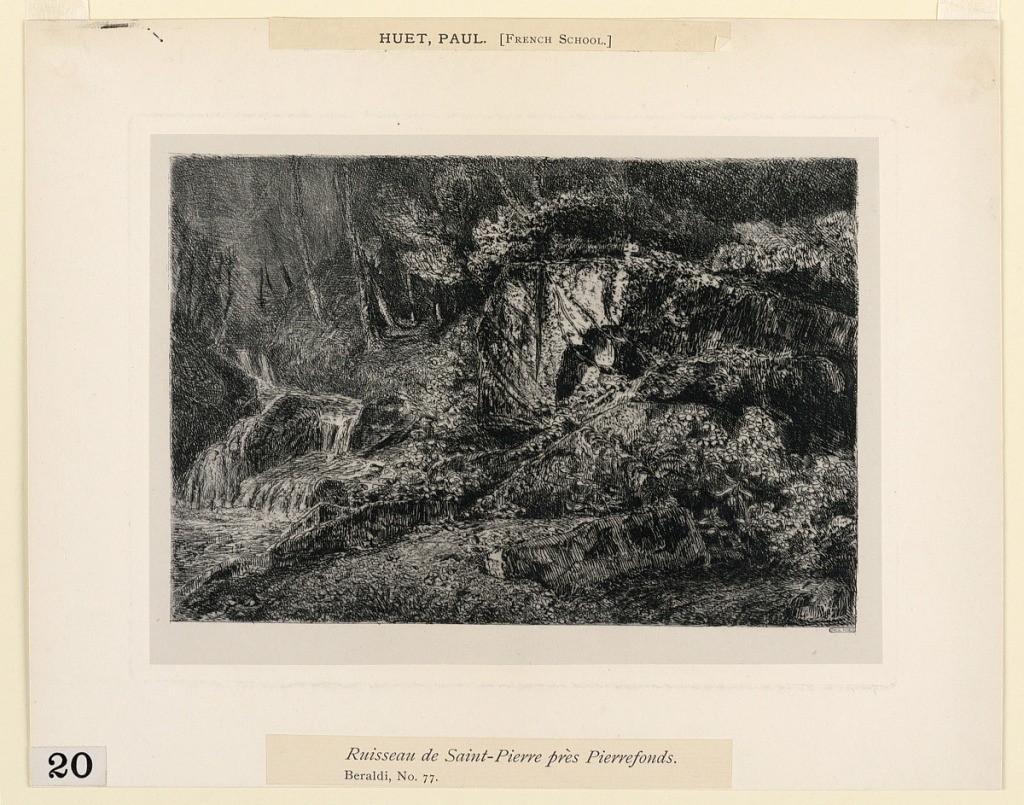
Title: Ruisseau de Saint Pierre
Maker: Paul Huet, French, 1803 - 1869
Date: ca. 1860
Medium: Etching on tan paper, China paper, laid down
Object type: Print
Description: A small stream with low waterfalls, left, winds amongst rocks overgrown with bushes.